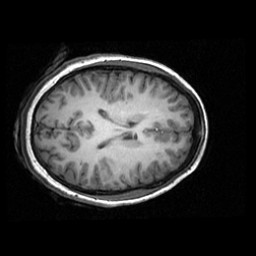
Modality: T1w
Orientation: axial
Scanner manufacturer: ge
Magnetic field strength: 3 T
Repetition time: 0.009036 s
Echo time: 0.00184 s